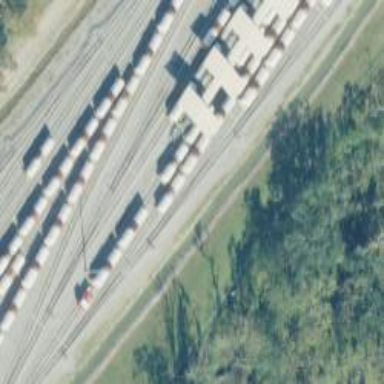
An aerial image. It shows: Railway spur service.